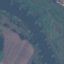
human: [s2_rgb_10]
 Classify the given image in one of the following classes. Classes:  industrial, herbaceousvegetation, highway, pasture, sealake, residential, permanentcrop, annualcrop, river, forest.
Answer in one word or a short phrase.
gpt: River